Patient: sex M, age 61
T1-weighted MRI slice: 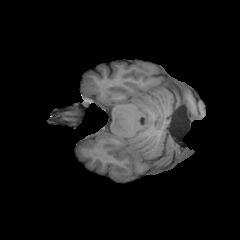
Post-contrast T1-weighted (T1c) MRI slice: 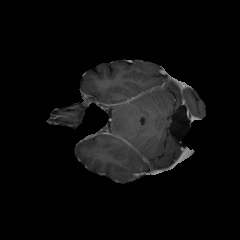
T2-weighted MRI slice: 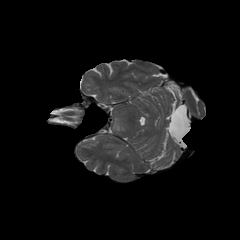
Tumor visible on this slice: no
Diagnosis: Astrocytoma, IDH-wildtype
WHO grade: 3